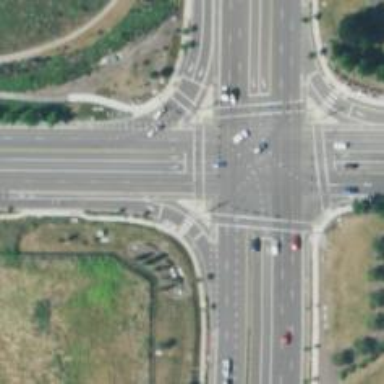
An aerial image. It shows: Traffic island located on footway.